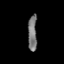
Tissue: lung
Cell type: Epithelial cells
Senescence score: 0.1084
Nuclear area (px): 315
Mean DAPI intensity: 117.356